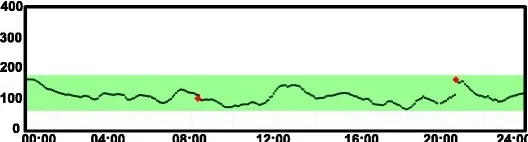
CGMS tracings from individual days, demonstrating (a) maintenance of euglycemia throughout the day.
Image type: pathology (immunostaining)